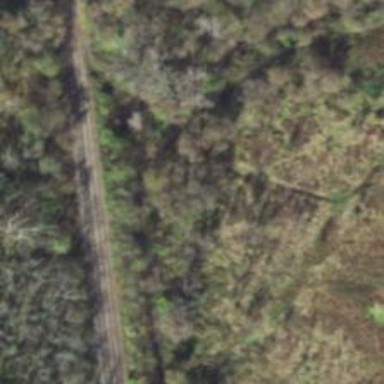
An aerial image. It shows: Abandoned spur railway.